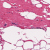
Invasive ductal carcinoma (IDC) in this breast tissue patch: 0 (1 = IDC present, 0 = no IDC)